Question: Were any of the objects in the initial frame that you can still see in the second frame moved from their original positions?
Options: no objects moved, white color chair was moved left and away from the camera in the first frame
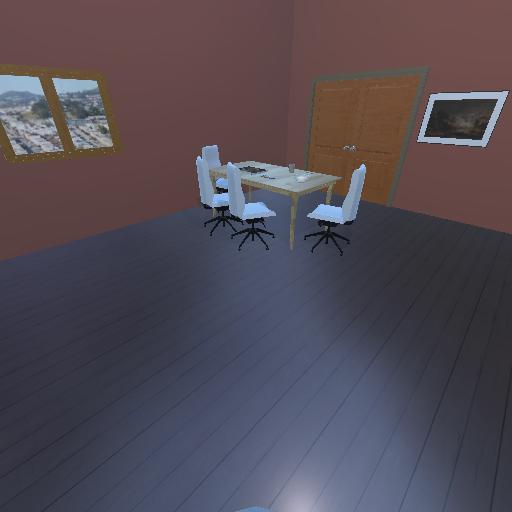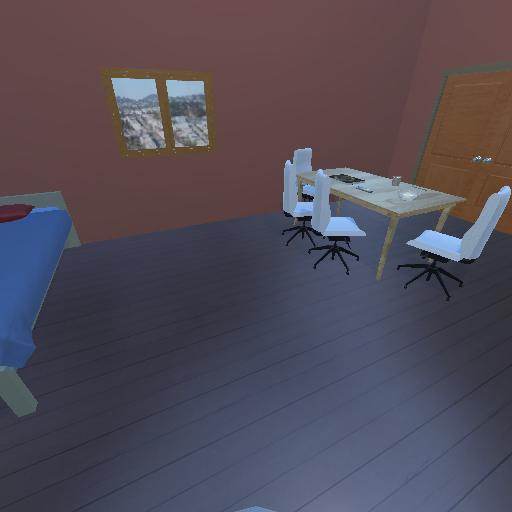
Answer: no objects moved